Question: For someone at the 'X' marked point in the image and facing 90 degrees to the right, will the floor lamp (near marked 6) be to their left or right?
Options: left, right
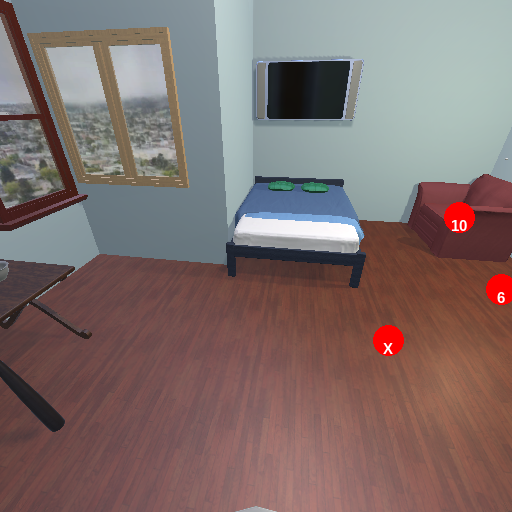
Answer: left